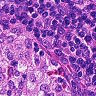
Metastatic tissue present: no